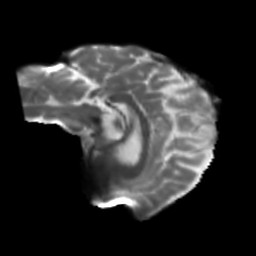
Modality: T2w
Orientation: sagittal
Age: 50
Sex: female
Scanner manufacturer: siemens
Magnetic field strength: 3 T
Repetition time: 5.25 s
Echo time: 0.08 s